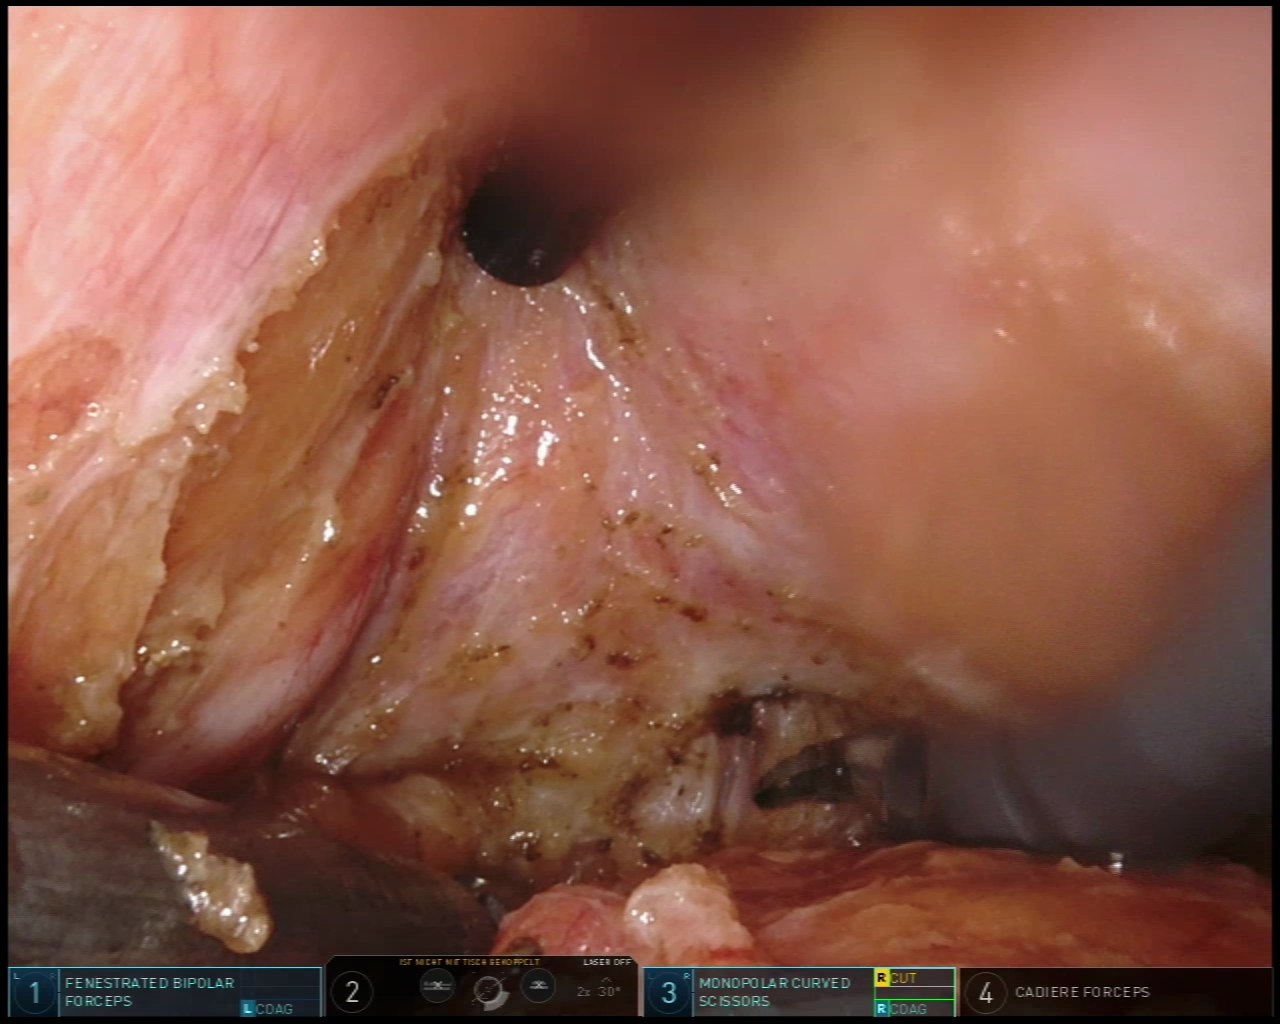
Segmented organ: vesicular_glands
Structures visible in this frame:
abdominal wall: no
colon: no
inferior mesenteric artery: no
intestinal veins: no
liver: no
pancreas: no
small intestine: no
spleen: no
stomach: no
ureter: no
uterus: no
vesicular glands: yes